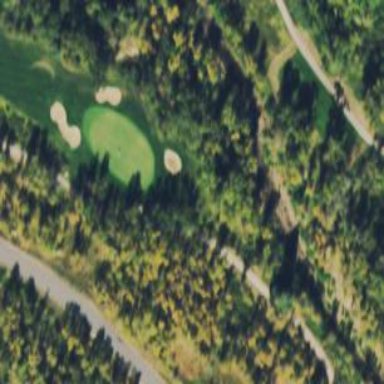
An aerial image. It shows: Rough grassy area used for golf.